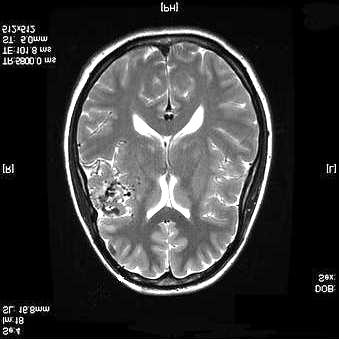
Label: notumor